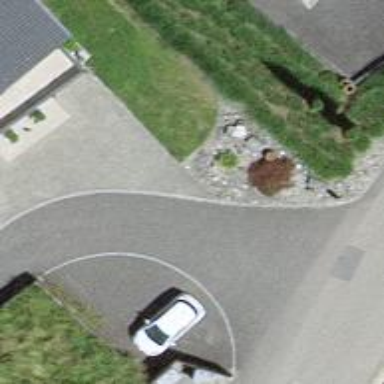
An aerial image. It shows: Residential road.